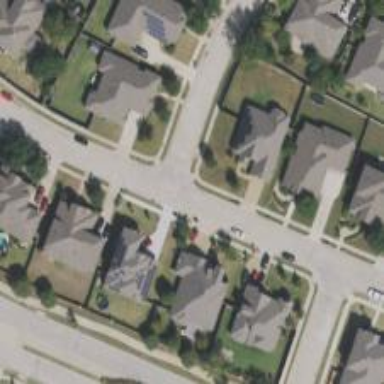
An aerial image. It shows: Residential road.